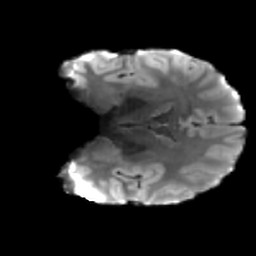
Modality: T2w
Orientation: coronal
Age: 25
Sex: male
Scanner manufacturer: siemens
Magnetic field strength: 3 T
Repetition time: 3.5 s
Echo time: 0.086 s